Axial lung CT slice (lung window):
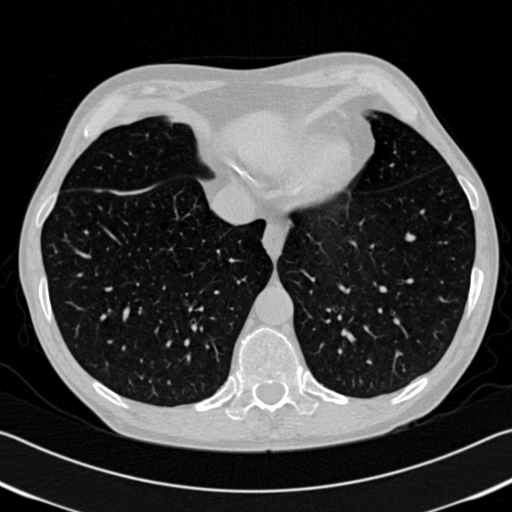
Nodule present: no